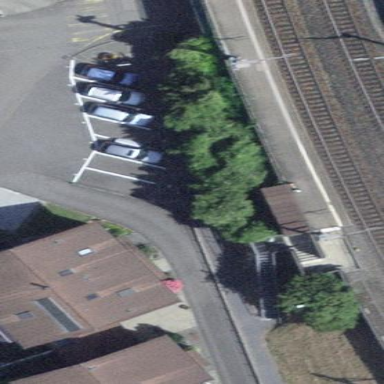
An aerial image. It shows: Parking area with asphalt surface.